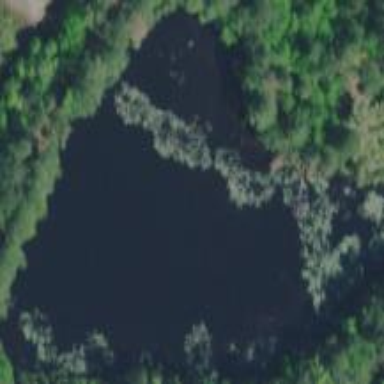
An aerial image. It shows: Serene lake surrounded by nature.